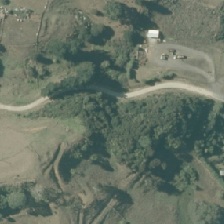
Land cover: broadleaved_indigenous_hardwood